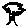
Label: tree